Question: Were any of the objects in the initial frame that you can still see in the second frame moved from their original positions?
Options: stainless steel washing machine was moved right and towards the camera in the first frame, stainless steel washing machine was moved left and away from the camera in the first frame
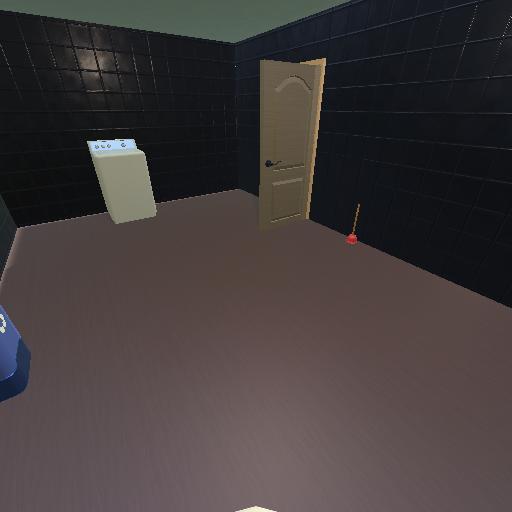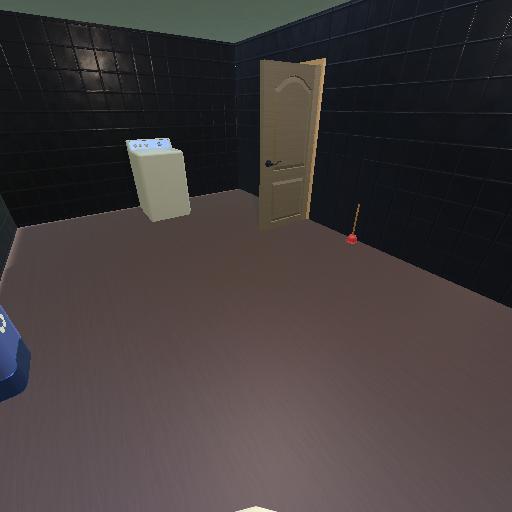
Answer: stainless steel washing machine was moved right and towards the camera in the first frame